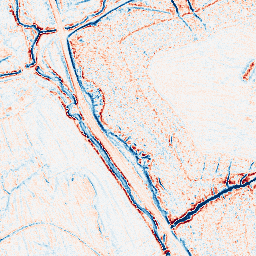
Category: edge_preserving
Decomposition family: anisotropic_diffusion
Decomposition parameters: iterations: 20
kappa: 100
gamma: 0.05
Upsampling method: sinc_hamming
Upsampling parameters: scale: 2
kernel_size: 16
Upsampling scale: 2